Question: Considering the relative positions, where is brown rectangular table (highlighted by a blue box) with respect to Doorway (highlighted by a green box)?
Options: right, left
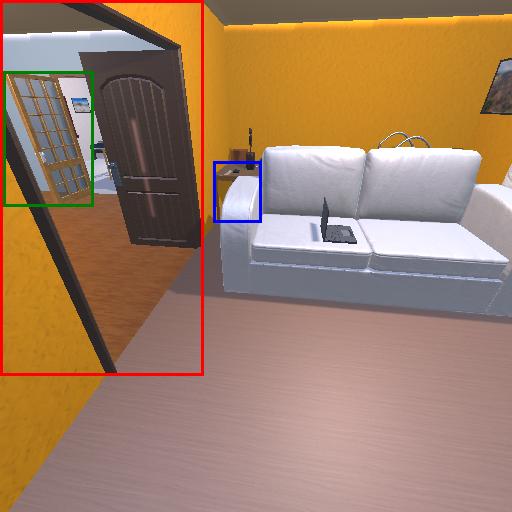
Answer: right